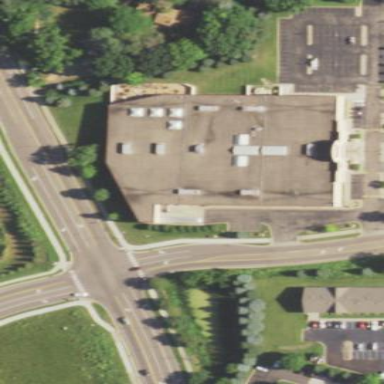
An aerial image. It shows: Retail building that houses furniture shop.